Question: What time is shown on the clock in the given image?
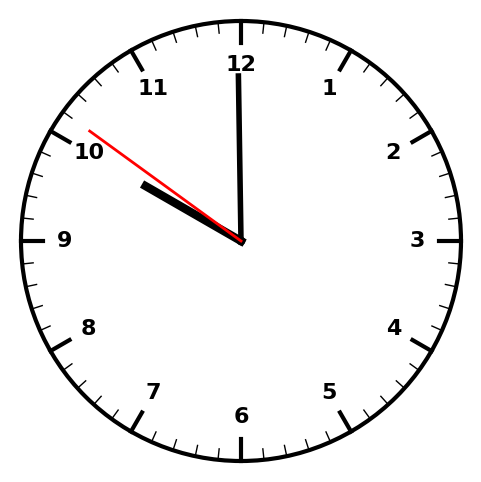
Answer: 09:59:51